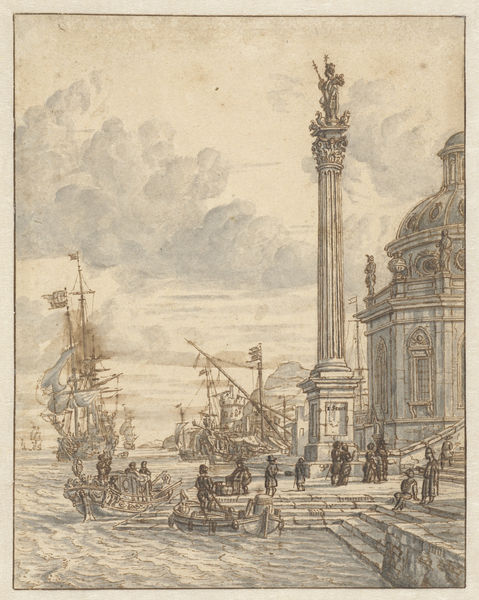
Titel: Italiaanse haven
Künstler: Jacobus Storck
Standort: Amsterdam
Institution: Rijksmuseum
Schlagwörter: meer, wolken, menschen, stadt, männer, säule, architektur, kirche, boote, schiff, schiffe, segel, wellen, venedig, fahne, mast, schiffer, hafen, hafenmauer, kuppel, quai, treppen, stufen, segelboote, druck, stich, kapitell, siegessäule, viktoria